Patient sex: F
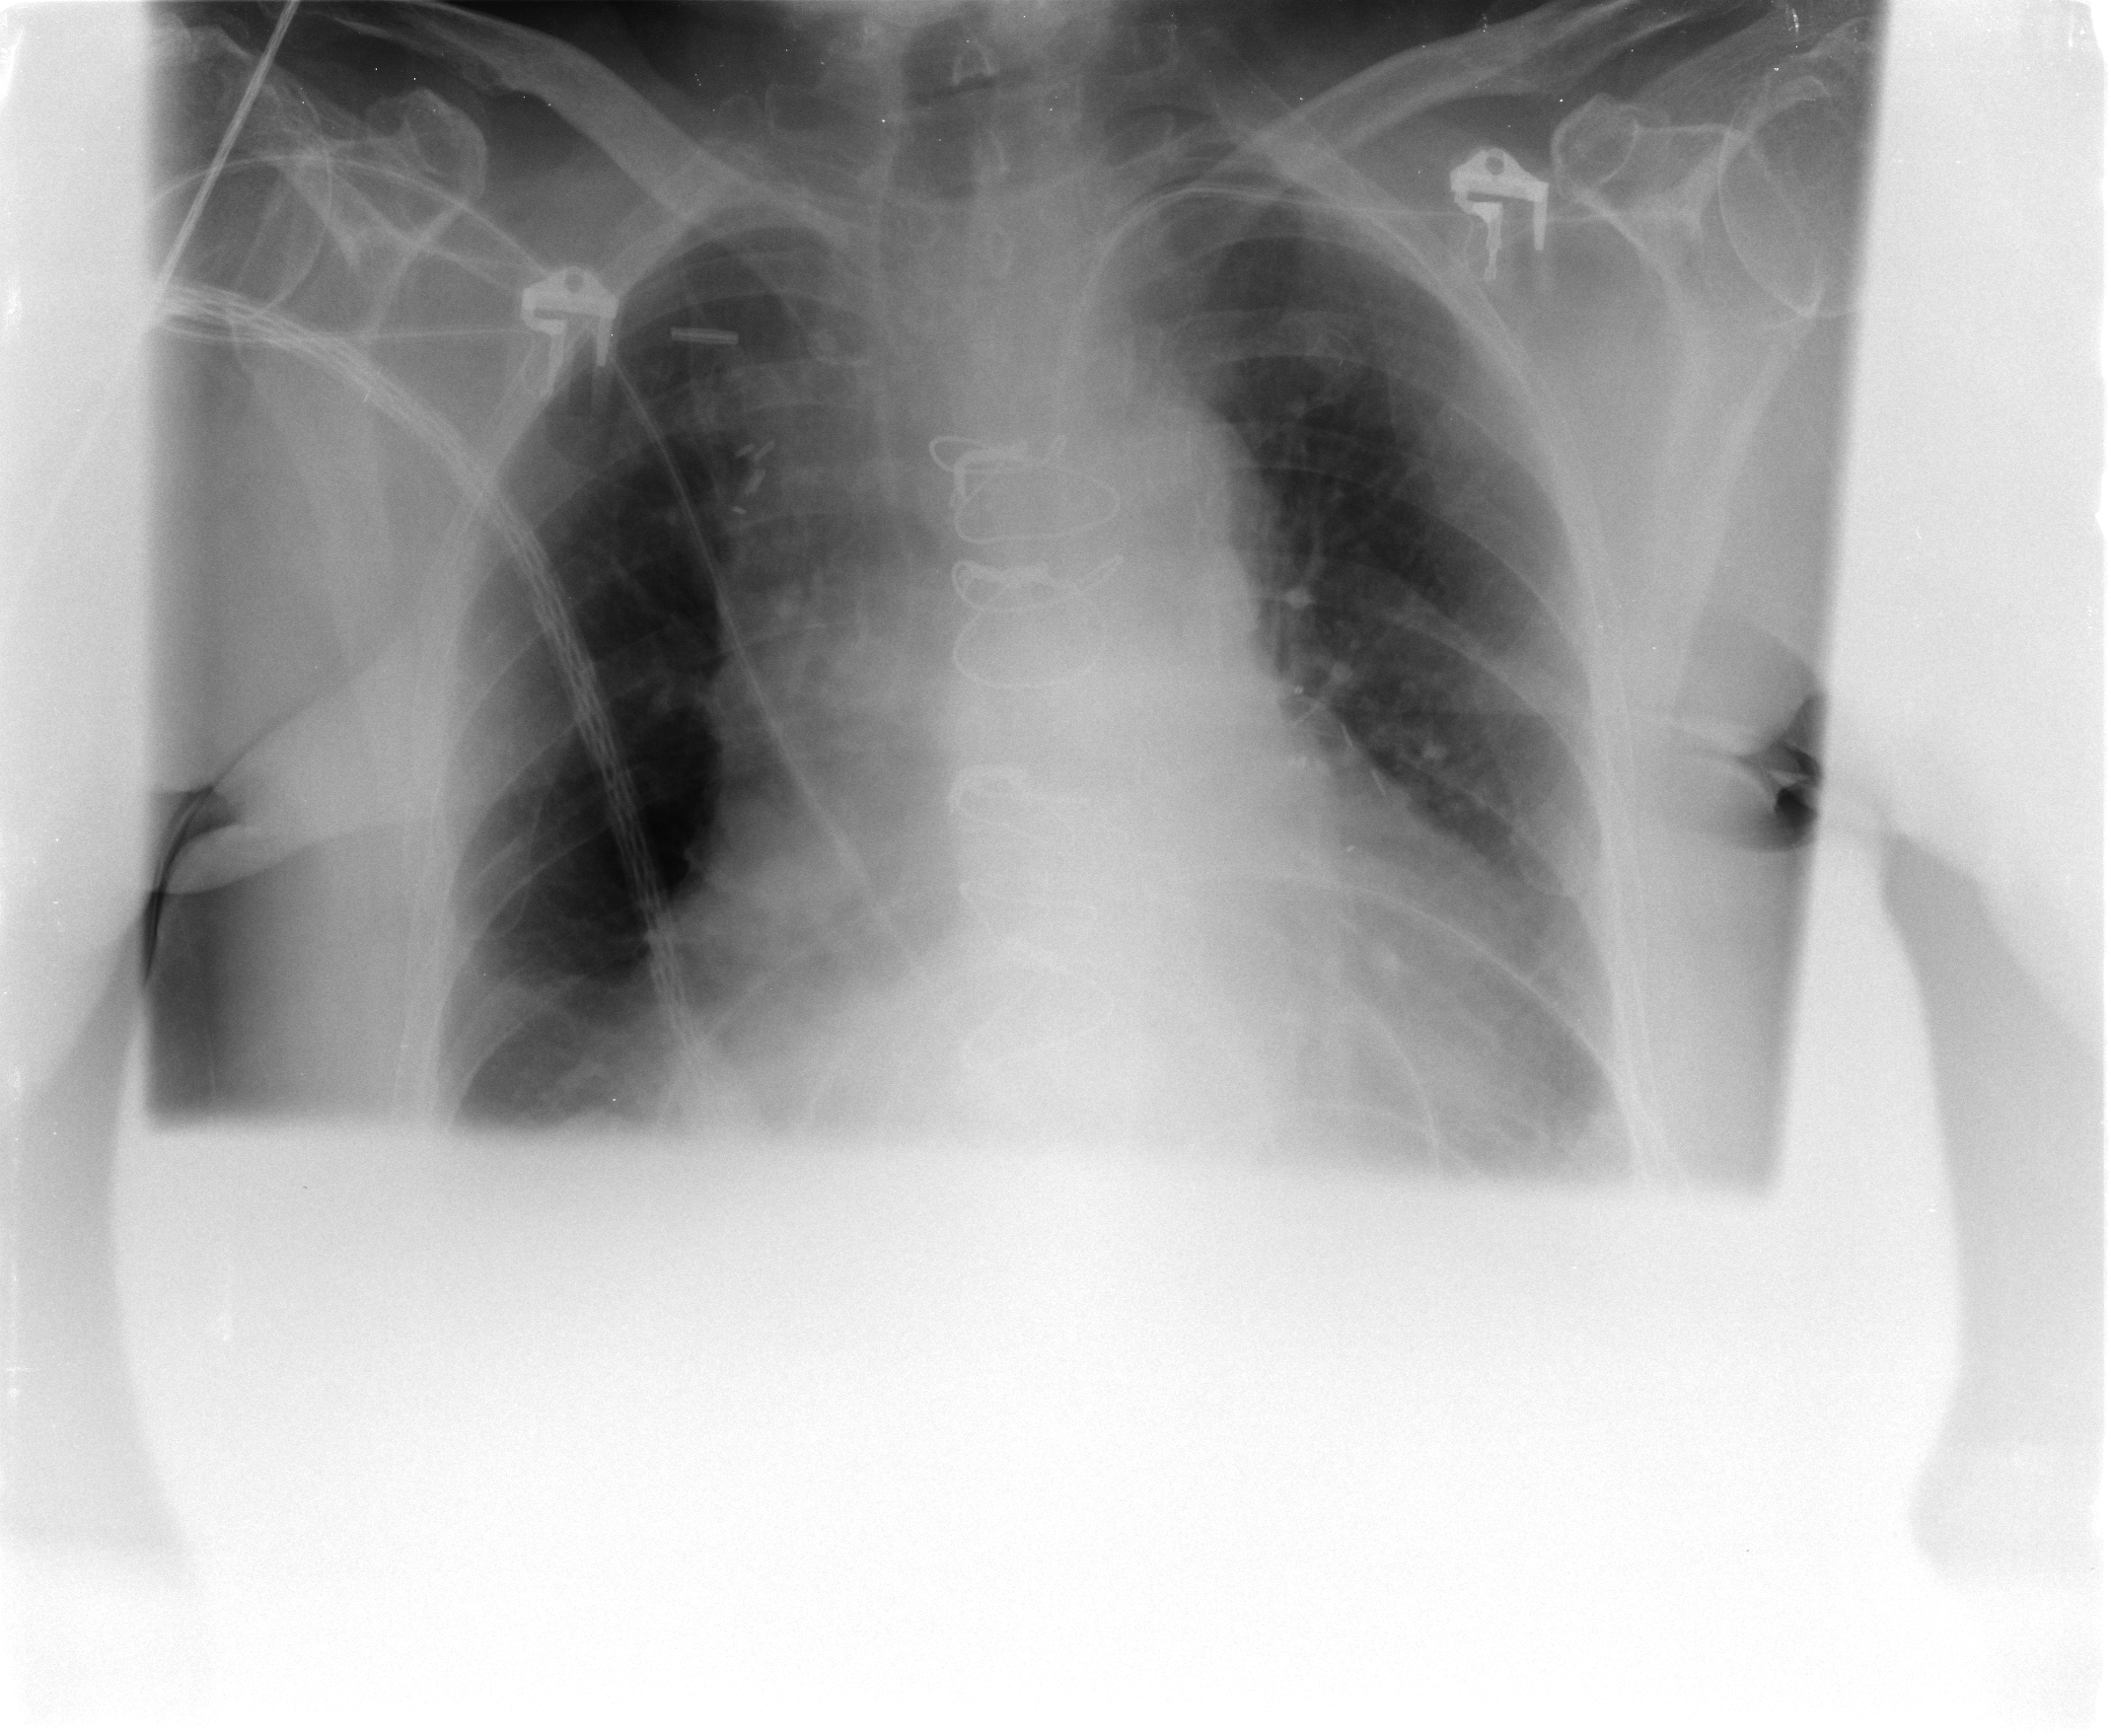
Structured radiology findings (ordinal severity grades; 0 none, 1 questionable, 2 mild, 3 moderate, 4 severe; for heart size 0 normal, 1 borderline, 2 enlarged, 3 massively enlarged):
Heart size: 2
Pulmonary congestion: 3
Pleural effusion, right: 1
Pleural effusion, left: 1
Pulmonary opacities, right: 0
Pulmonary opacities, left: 2
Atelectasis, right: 2
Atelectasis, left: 2